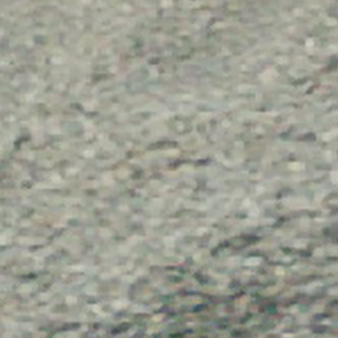
Label: other